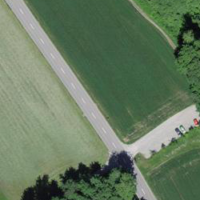
EUNIS habitat code: 44
Species observed at this site:
Filipendula ulmaria